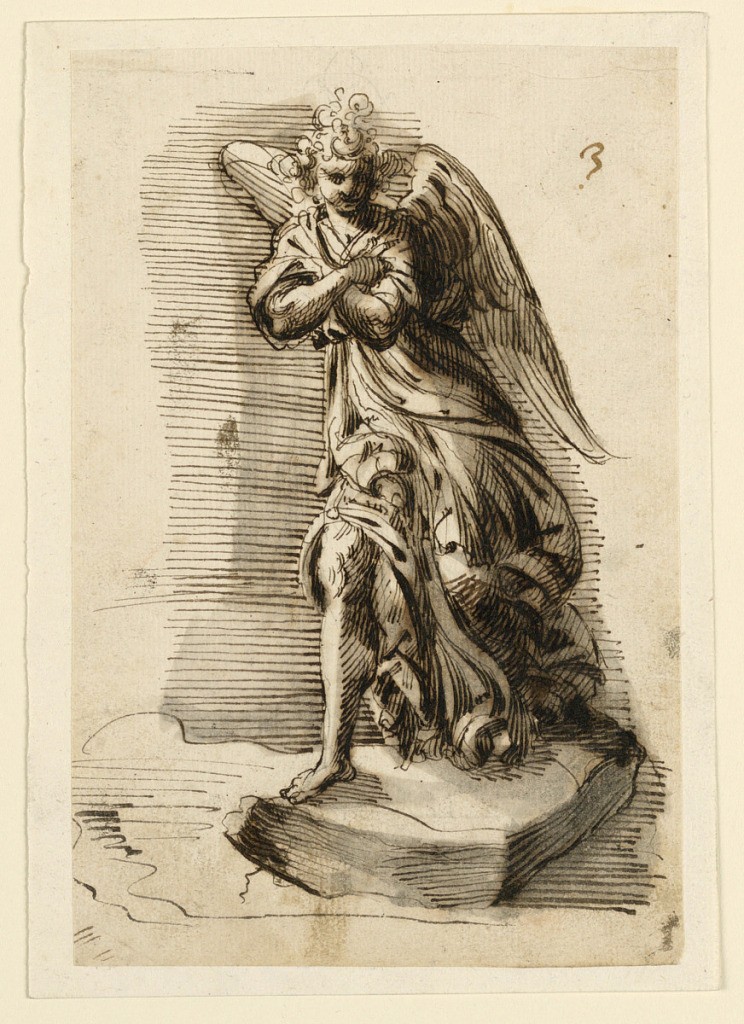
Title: Design for Sculpture: Angel in Adoration
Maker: Leonardo Scaglia, French, active Italy, 1640 – 1650
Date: mid- 17th–late 17th century
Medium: Pen and brown ink, gray wash on white laid paper laid down on white laid paper
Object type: Drawing
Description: Upon a rough base, shown from the right angle of the front; the figure is turned toward left; the angel, his left knee bent and his arms crossed, looking downwards.